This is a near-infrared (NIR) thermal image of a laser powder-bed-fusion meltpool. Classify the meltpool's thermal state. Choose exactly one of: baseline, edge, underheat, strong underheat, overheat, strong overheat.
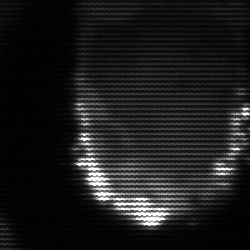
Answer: baseline